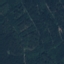
Land use / land cover class: Forest